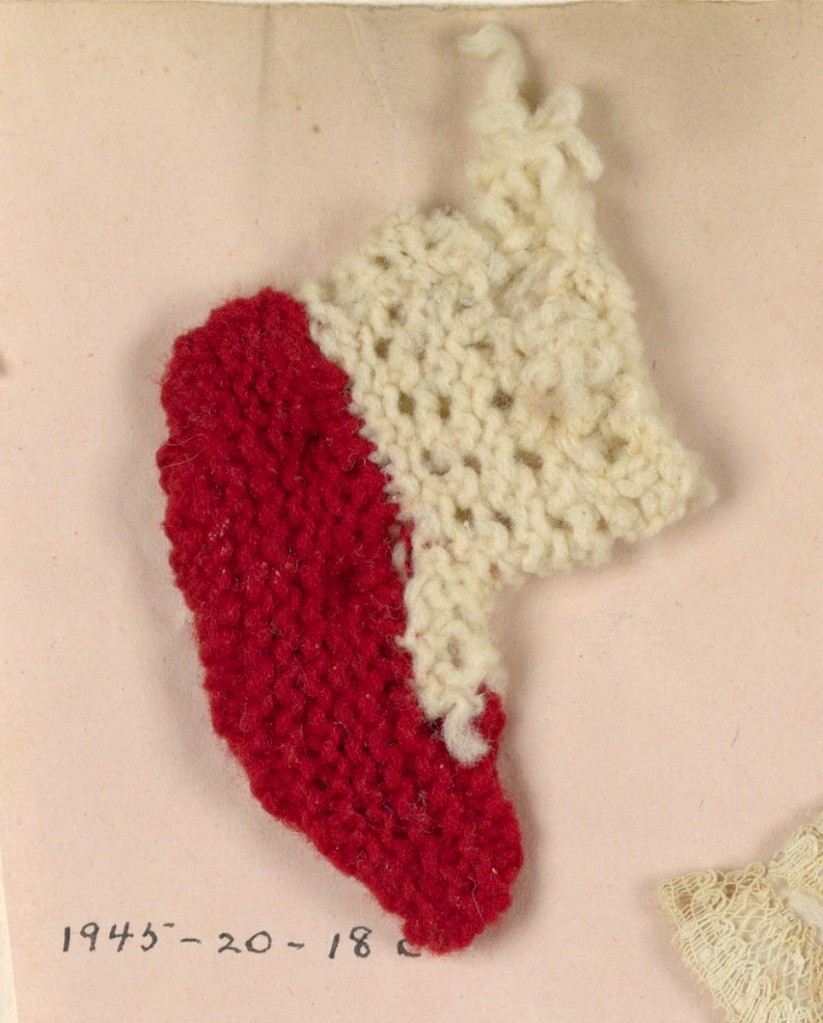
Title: Sewing instruction book samples
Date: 1829
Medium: Wool and linen plain cloth
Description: A) and b) Knitted cap of white wool with white ribbon; lining cap of white linen. c) Doll's sock of red and white wool, knitted.